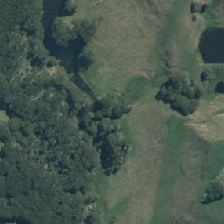
Land cover: manuka_kanuka